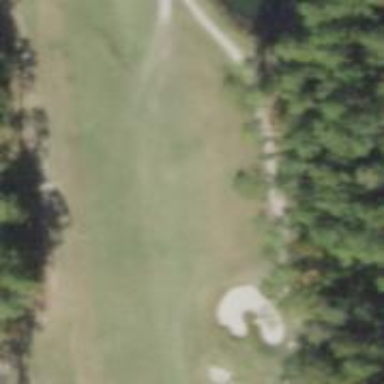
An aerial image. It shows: View of golf hole.